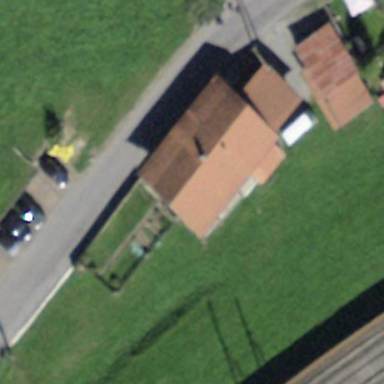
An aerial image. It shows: Farm building.